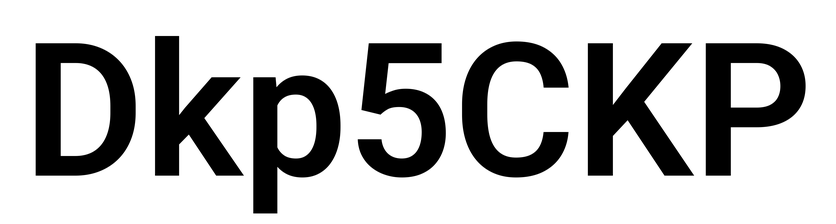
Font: Roboto_SemiBold